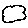
Label: cloud